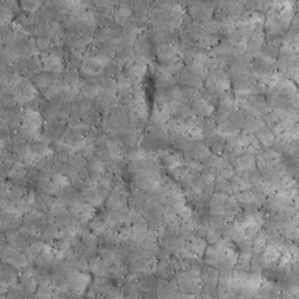
Label: non_frost